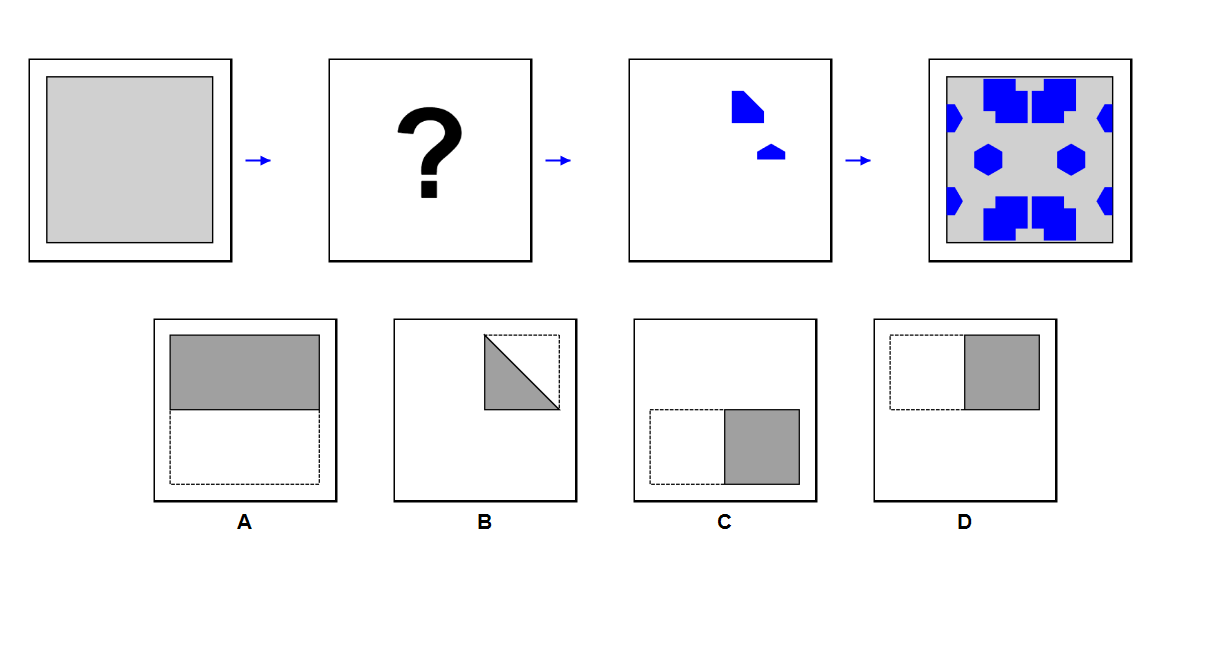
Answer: C